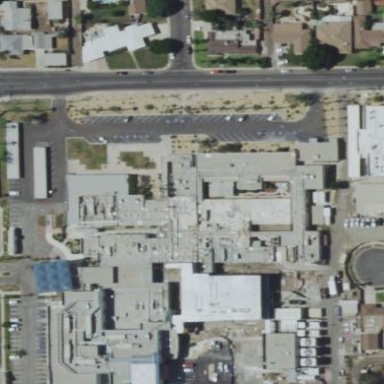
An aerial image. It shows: Healthcare facility identified as hospital.